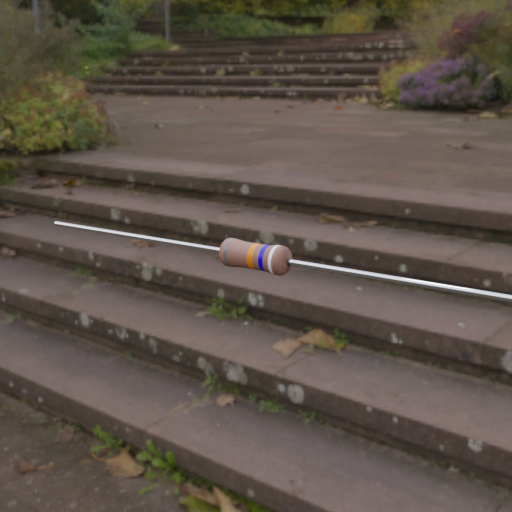
Resistor colour bands (in order): gray, orange, blue, white